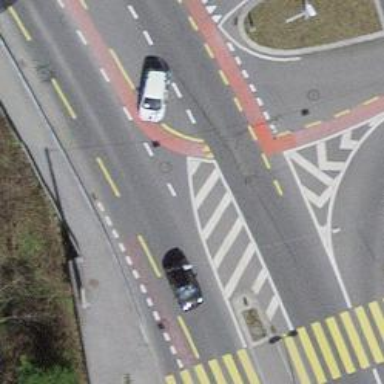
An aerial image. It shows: Secondary road with asphalt surface. There is separate cycle lane and sidewalks on both sides.